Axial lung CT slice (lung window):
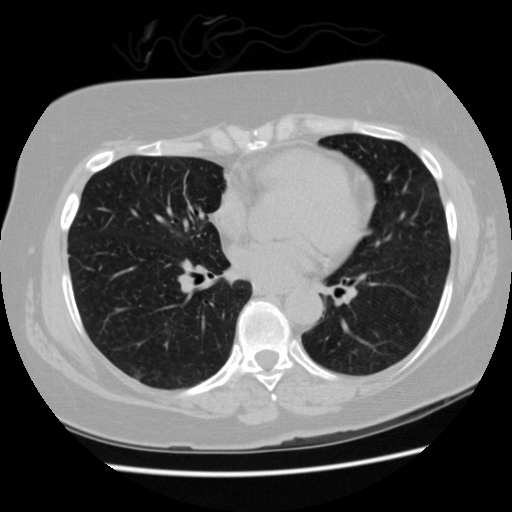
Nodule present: yes
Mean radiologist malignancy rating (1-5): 2